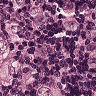
Metastatic tissue present: yes